Interaction volume radius: 5 \u00c5
Interaction volume height: 25 \u00c5
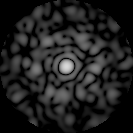
Disorder parameter: 0.801